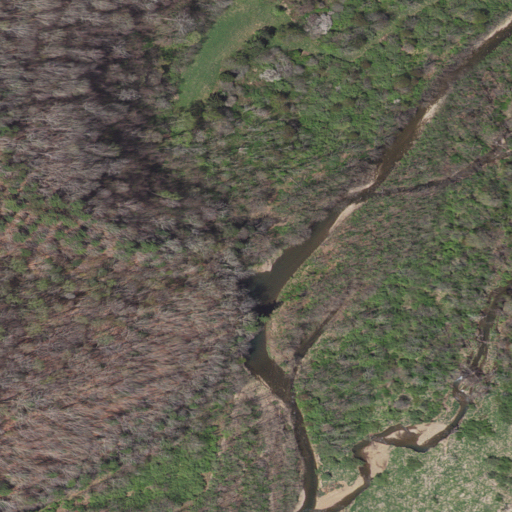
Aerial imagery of valley in Virginia named House Hole containing deciduous forest, mixed forest, pasture, grassland, and open water